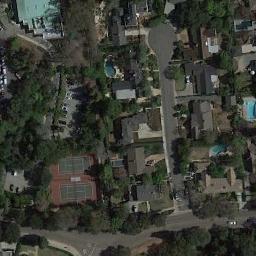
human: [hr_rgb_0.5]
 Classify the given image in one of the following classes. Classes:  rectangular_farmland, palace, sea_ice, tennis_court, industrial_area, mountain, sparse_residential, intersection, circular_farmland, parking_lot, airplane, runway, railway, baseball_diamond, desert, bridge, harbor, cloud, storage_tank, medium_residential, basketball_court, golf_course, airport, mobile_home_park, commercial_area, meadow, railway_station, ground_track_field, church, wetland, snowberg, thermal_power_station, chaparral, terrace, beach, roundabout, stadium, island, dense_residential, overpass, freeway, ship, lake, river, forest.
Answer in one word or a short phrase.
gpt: tennis_court